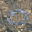
Label: 0